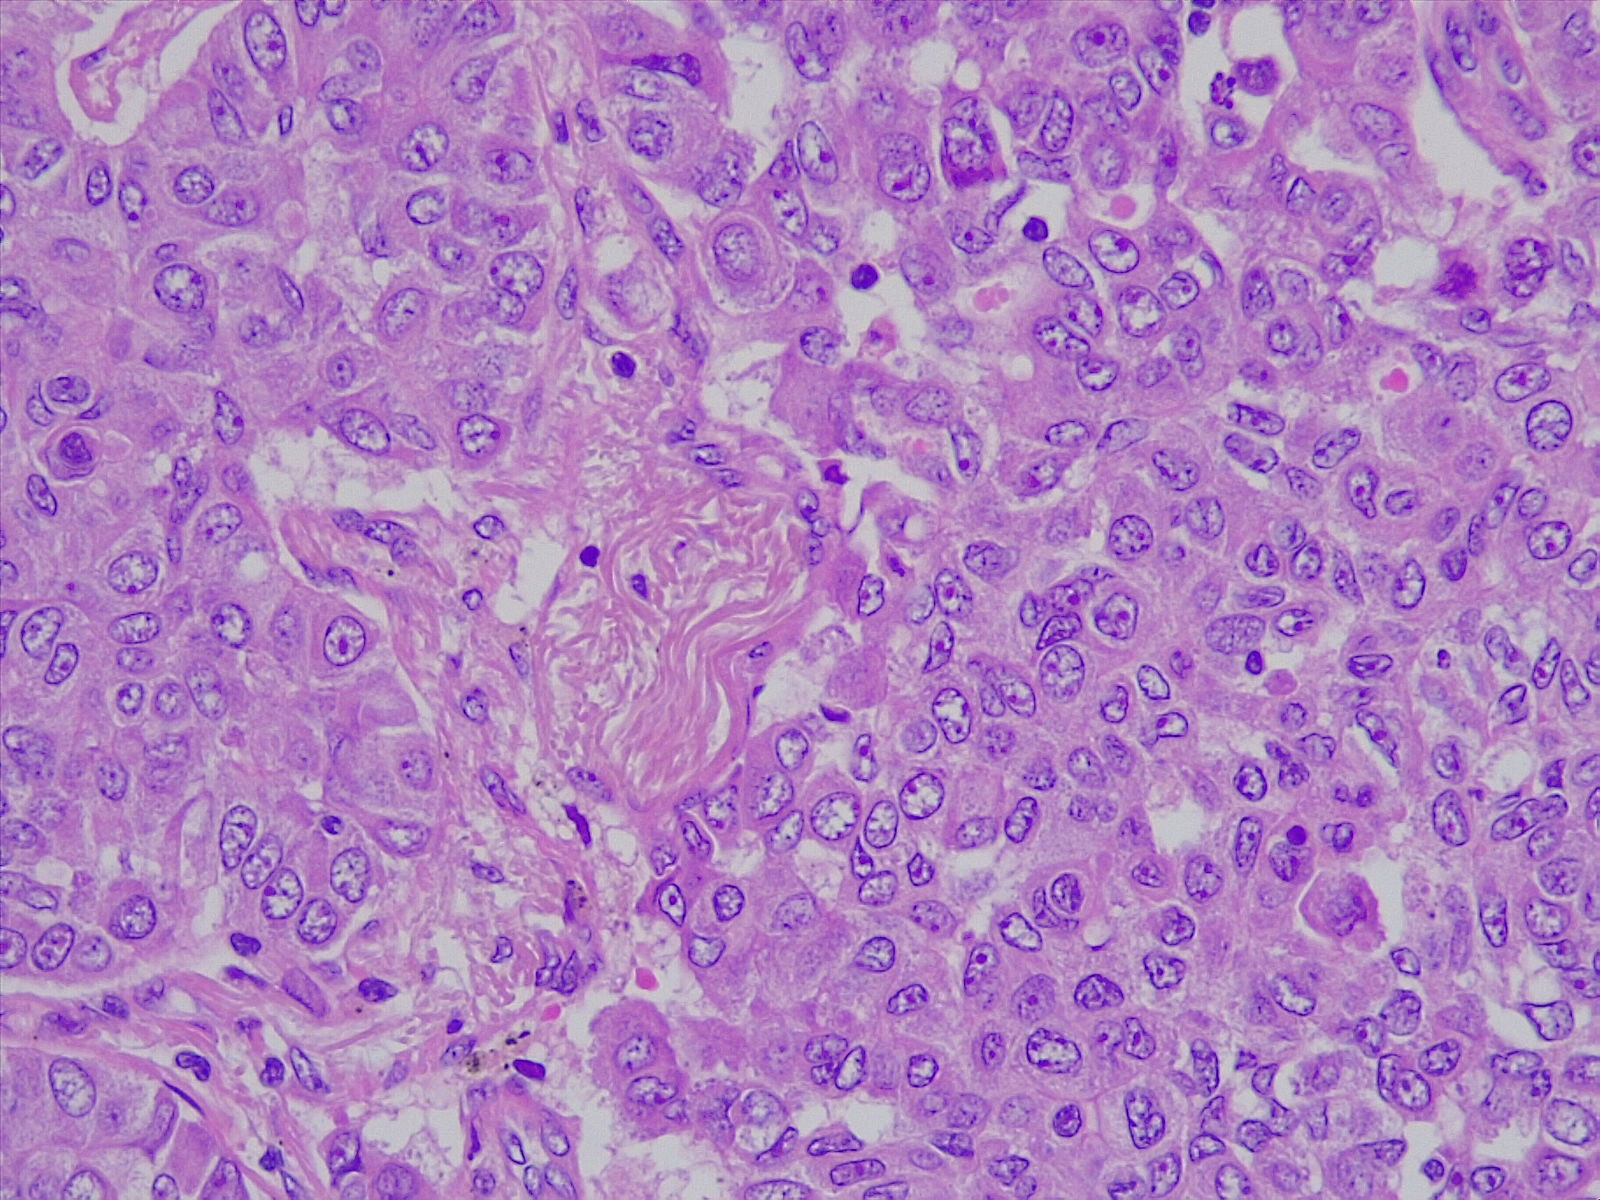
Label: lung adenocarcinoma, moderately differentiated